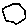
Label: hexagon